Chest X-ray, PA view. Patient: 50 years old, sex M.
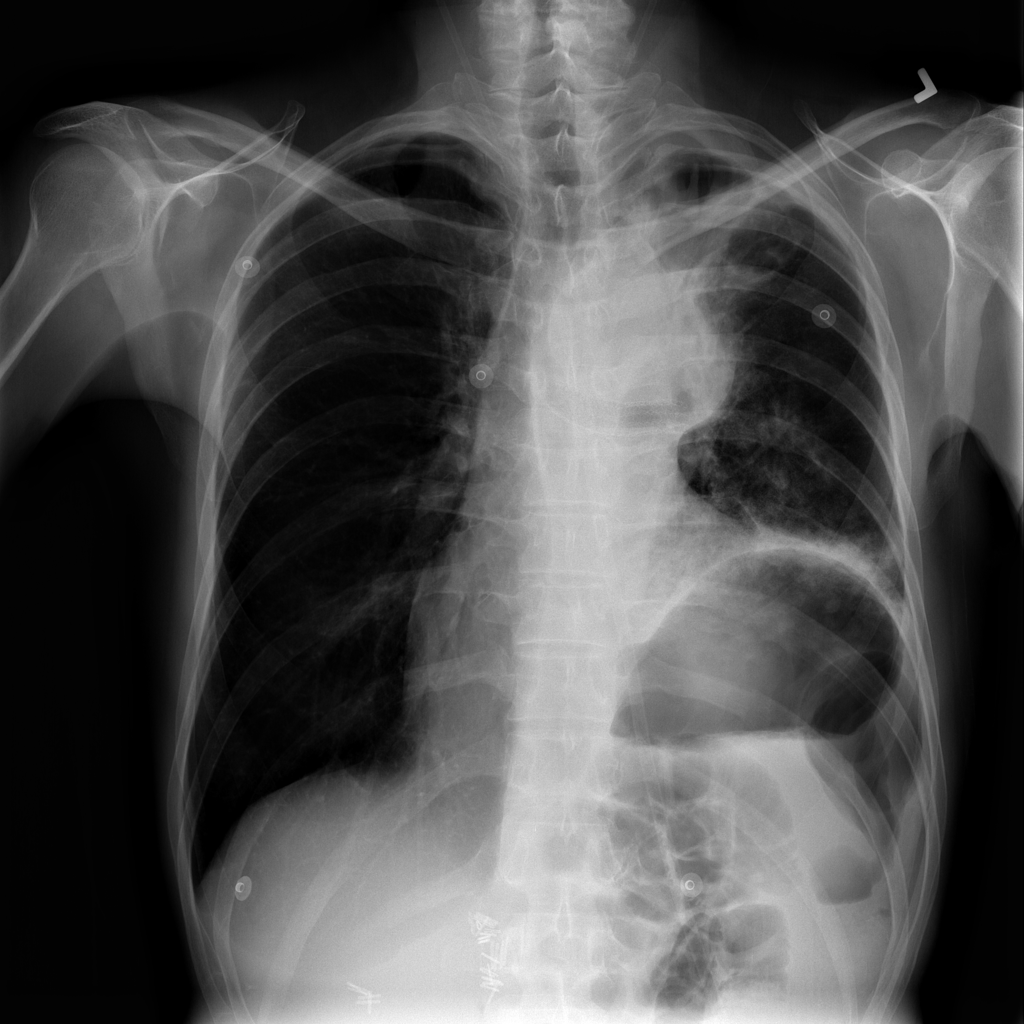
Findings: Atelectasis, Infiltration, Mass, Pleural_Thickening